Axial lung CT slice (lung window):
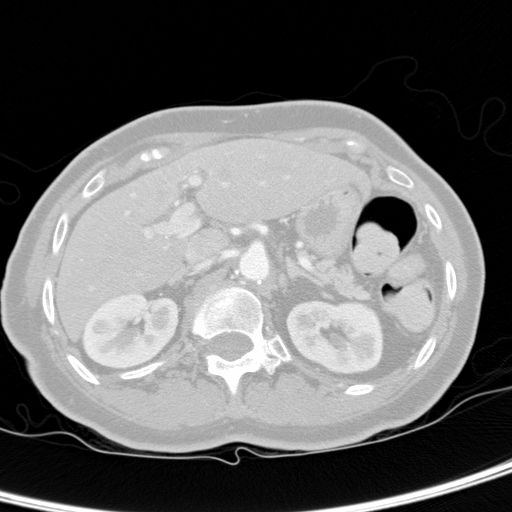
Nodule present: no